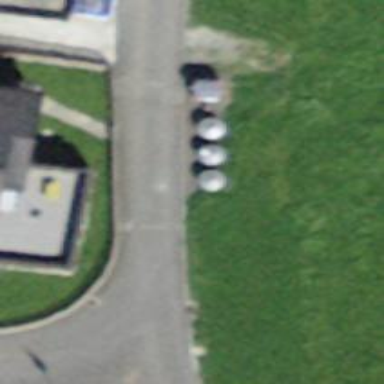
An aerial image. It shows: Recycling container at amenity designated for recycling.